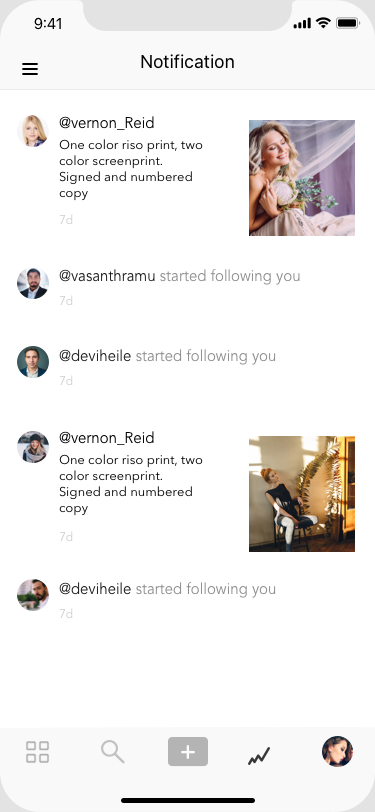
Text in this UI design:
Notification
@vernon_Reid
One color riso print, two color screenprint.
Signed and numbered copy

7d
7d
@vasanthramu started following you
7d
@deviheile started following you
7d
@deviheile started following you
@vernon_Reid
One color riso print, two color screenprint.
Signed and numbered copy

7d